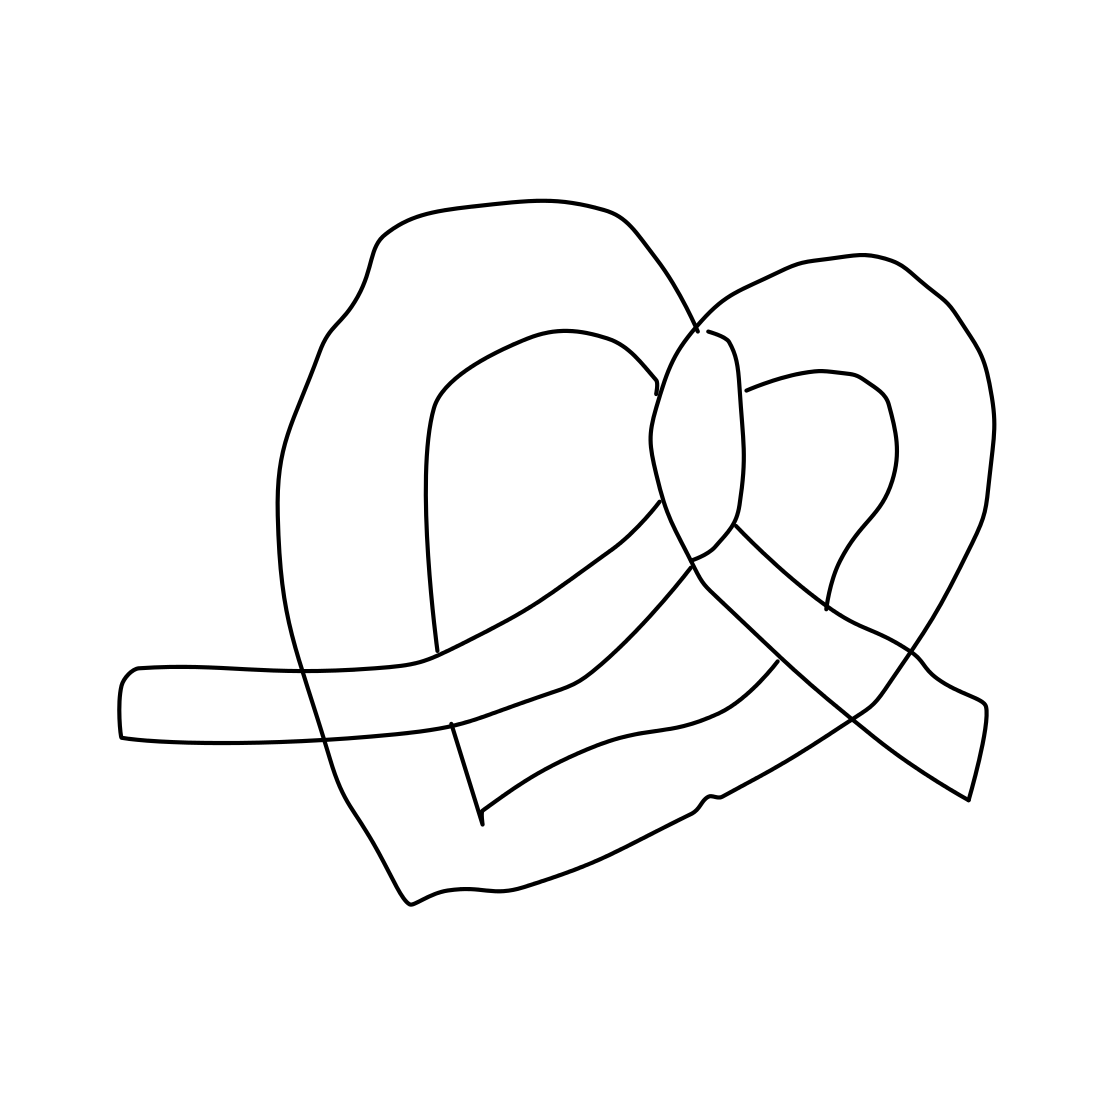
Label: pretzel